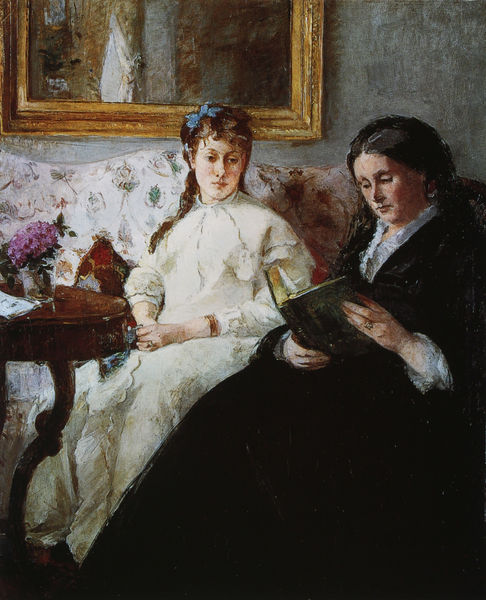
Titel: Mutter und Schwester der Künstlerin
Künstler: Berthe Morisot
Standort: Washington, D.C.
Institution: The National Gallery of Art
Schlagwörter: blau, blätter, dunkel, gemälde, hand, umhang, wasser, weiß, frauen, grün, mädchen, sitzen, auguste renoir, ausschnitt, blume, blumen, braun, damen, degas, frau, frisur, glas, grau, hell, hintergrund, holz, kleid, licht, nase, orange, renoir, schmuck, schwarz, stuhl, tisch, vordergrund, zimmer, ölbild, blick, blüte, blüten, rot, schleier, tuch, muster, schleife, alt, hemd, jung, wand, augen, barock, bibel, bluse, gesicht, kleidung, kragen, lang, rahmen, spitze, trauer, bild, goldrahmen, hände, möbel, portrait, porträt, tischbein, gold, haare, interieur, sessel, sitzend, stoff, adel, kind, mutter, tochter, pflanzen, locken, scheitel, traurig, vornehm, genre, vase, bein, bilderrahmen, sofa, wohnzimmer, blumenvase, unterricht, lila, violett, haarband, rand, kissen, langeweile, braut, polster, salon, sprechen, tapete, witwe, zopf, freizeit, glanz, lesen, uhr, zofe, lack, stube, couch, edel, holzrahmen, rüschen, verträumt, ring, flieder, blumenstrauss, kelid, strauß, deckchen, spange, buch, anschnitt, porträts, traurigkeit, gebet, einband, verziert, biedermeier, rau, andächtig, schnörkel, armband, armreif, leibl, brief, müde, andacht, lesend, bild im bild, lernen, gips, hortensie, hortensien, haarschleife, gewebt, vorlesen, lesung, zuhören, leise, schwrz, bils, erziehung, rundtisch, vorleserin, famile, gelangweilt, musse, rahme, depressiv, gouvernante, bidermeier, zuhörerin, weiß schwarz, schleiflack, sofabezug, sseiten, 19. jahrhundert, jungt, bluemvase, sochter, jungfrau witwe